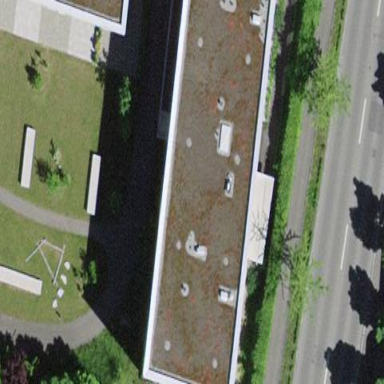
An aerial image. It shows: Building with flat roof.